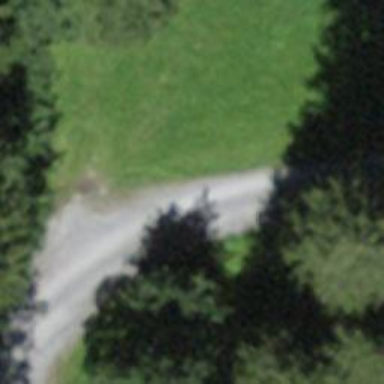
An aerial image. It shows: Unclassified road with asphalt surface and grade1 track type.